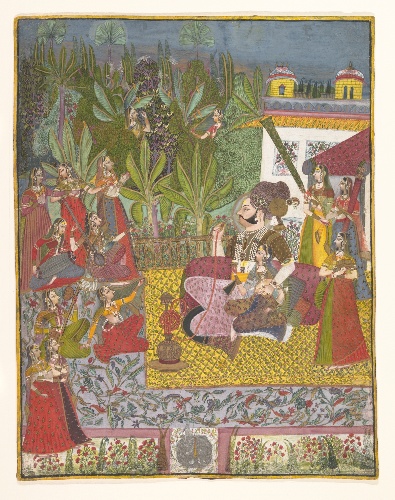
Date: ca. 1770
Object type: Painting
Classification: Paintings
Medium: Ink, opaque watercolor, and gold on paper
Culture: India (Rajasthan, Jodhpur)
Dimensions: 13 5/8 x 10 5/8 in. (34.6 x 27 cm)
Department: Asian Art
Credit line: Purchase, Friends of Asian Art Gifts, 2002
Accession year: 2002
Repository: Metropolitan Museum of Art, New York, NY
Tags: Hookah|Smoking|Men|Musical Instruments|Musicians|Women